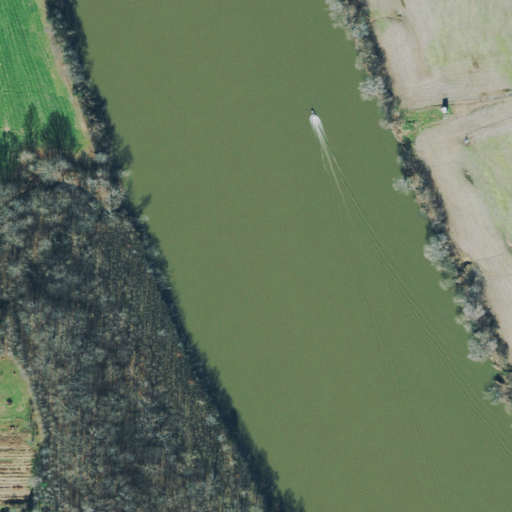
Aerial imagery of bar in Tennessee named Cotton Bar containing open water, deciduous forest, cultivated crops, herbaceous wetlands, woody wetlands, grassland, and pasture